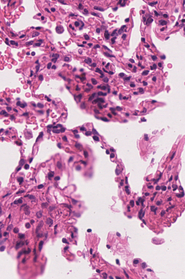
Tumor epithelial tissue: no
Tumor-associated stroma tissue: no
Normal tissue: yes